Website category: sports
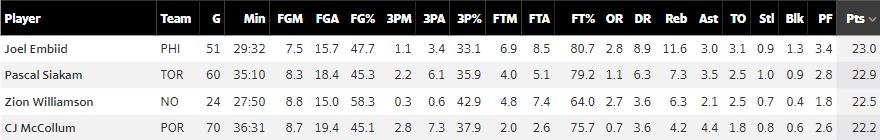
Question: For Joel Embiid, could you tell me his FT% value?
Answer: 80.7

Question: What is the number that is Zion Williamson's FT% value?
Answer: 64.0

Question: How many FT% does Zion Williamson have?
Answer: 64.0

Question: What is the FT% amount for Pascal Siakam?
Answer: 79.2

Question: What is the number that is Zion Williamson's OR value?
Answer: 2.7

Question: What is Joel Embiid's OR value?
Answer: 2.8

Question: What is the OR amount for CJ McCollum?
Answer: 0.7

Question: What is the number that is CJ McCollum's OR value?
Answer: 0.7

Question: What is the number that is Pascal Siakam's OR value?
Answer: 1.1

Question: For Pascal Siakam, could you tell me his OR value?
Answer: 1.1

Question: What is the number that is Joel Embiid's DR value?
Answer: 8.9

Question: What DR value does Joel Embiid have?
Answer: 8.9

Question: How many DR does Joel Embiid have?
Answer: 8.9

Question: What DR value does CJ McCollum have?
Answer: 3.6

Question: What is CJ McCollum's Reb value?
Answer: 4.2

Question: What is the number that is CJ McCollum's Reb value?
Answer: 4.2

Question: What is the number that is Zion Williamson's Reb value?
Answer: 6.3

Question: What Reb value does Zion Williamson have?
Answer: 6.3

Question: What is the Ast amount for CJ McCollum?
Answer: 4.4

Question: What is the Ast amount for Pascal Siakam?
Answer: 3.5

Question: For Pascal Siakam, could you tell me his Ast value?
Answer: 3.5

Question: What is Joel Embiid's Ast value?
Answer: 3.0

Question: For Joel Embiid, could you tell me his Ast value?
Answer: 3.0

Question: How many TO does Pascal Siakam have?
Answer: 2.5

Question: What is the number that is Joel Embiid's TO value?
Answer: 3.1

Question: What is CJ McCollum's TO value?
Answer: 1.8

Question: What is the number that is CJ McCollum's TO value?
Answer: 1.8

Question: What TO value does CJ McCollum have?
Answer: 1.8

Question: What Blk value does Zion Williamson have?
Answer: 0.4

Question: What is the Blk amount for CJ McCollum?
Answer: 0.6

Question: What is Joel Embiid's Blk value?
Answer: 1.3

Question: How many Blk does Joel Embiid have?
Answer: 1.3

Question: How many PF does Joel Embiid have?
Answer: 3.4

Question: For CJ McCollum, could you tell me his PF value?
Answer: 2.6

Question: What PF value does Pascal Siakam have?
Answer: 2.8

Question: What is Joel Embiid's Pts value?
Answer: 23.0

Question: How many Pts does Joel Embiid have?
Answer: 23.0

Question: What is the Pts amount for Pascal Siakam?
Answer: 22.9

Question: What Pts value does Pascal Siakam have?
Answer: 22.9